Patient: sex M, age 32
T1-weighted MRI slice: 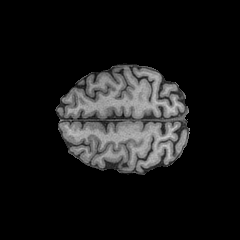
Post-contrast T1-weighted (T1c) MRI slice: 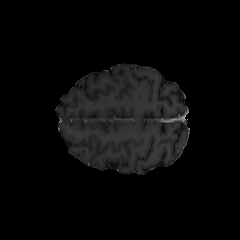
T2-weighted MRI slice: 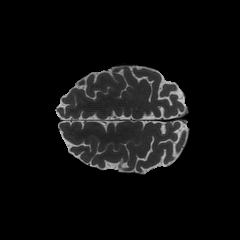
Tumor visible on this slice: no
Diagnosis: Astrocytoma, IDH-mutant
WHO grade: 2